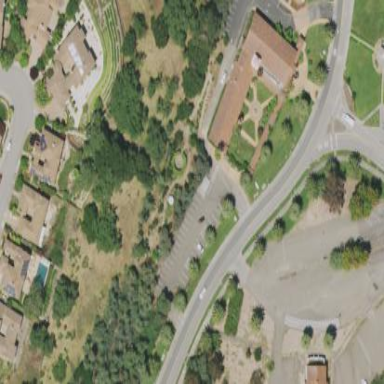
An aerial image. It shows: Parking area.